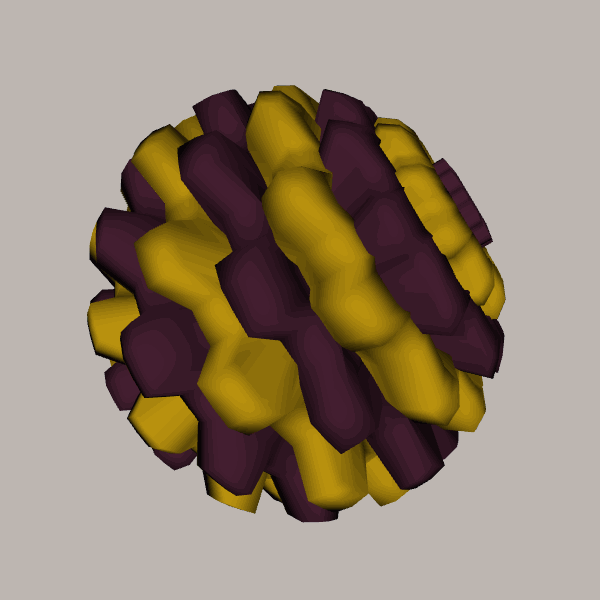
Background: light